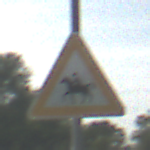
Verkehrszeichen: ReiterRechts
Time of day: MorningAfternoon
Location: Outdoor (Nature)
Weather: PartlyCloudy
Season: NotSpecified
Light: Natural